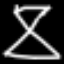
Label: hourglass